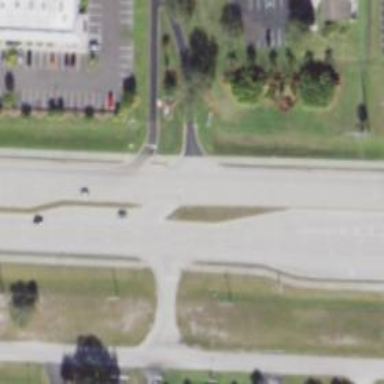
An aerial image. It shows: Unmarked road crossing.